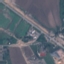
Land use / land cover class: Highway